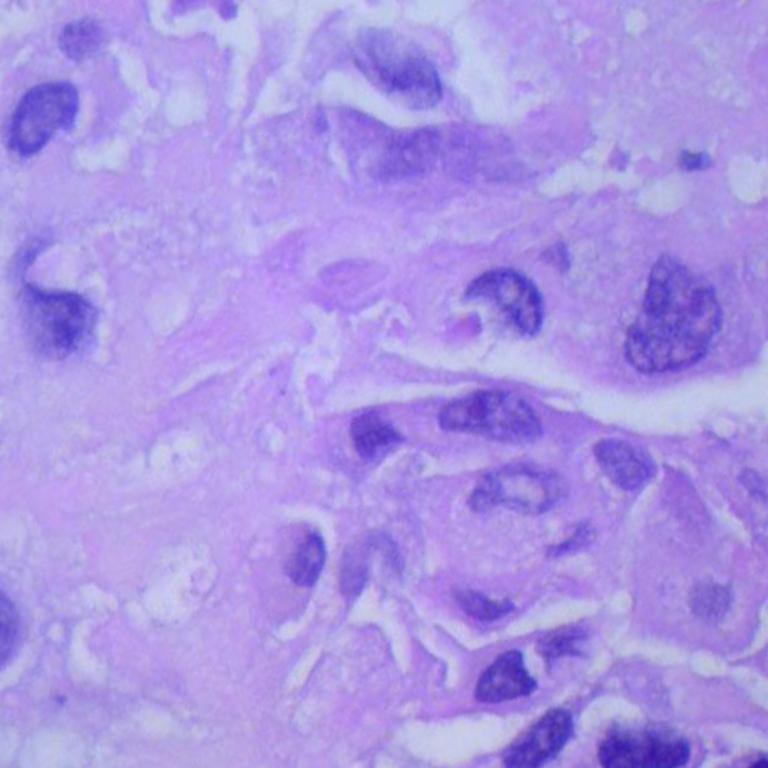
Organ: lung
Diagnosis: squamous carcinomas